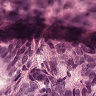
Metastatic tissue present: yes